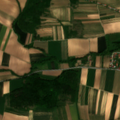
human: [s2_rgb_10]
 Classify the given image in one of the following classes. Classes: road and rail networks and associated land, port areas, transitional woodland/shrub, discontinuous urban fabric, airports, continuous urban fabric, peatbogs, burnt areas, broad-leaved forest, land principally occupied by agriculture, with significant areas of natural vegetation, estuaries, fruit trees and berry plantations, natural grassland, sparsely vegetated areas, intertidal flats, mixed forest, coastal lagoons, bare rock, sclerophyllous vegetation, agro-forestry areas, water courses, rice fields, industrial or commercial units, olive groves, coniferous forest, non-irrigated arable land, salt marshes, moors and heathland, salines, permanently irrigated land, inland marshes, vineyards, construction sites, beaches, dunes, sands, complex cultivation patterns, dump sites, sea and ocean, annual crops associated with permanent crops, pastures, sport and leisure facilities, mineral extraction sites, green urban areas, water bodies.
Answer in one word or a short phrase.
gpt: discontinuous urban fabric, non-irrigated arable land, vineyards, land principally occupied by agriculture, with significant areas of natural vegetation, broad-leaved forest